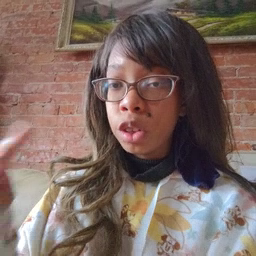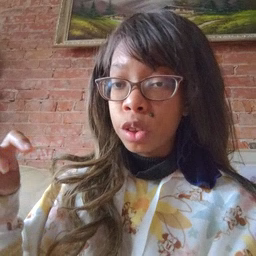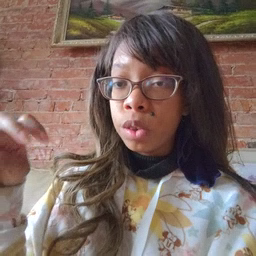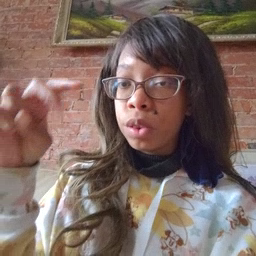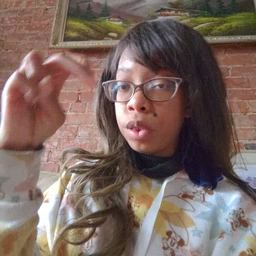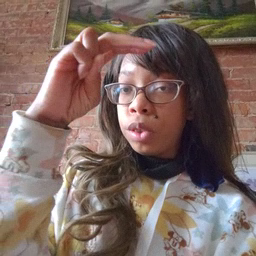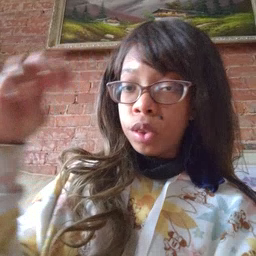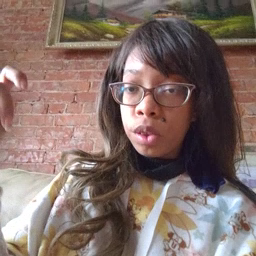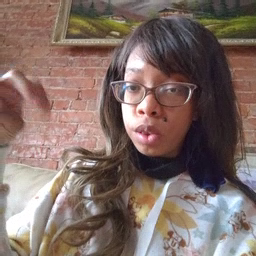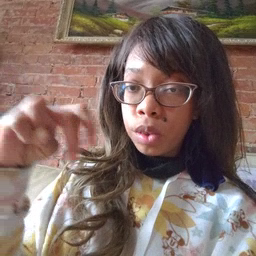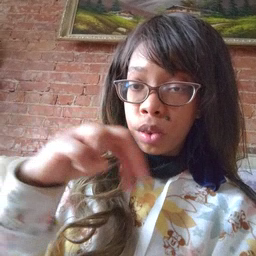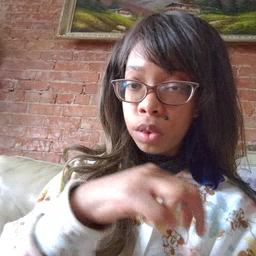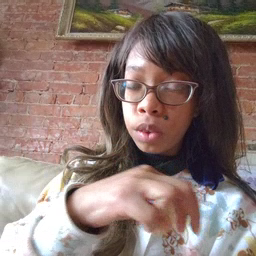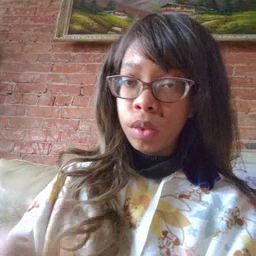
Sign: stairs